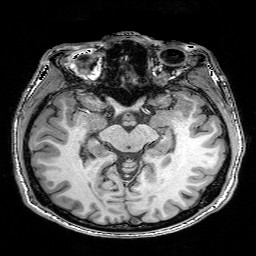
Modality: T1w
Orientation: coronal
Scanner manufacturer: siemens
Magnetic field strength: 3 T
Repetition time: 2.25 s
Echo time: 0.00418 s